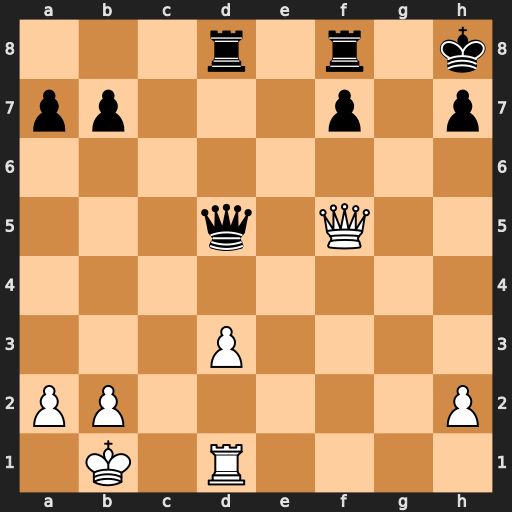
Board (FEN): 3r1r1k/pp3p1p/8/3q1Q2/8/3P4/PP5P/1K1R4
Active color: w
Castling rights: -
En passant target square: -
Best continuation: Qf6+ Kg8 Rg1+ Qg2 Rxg2#